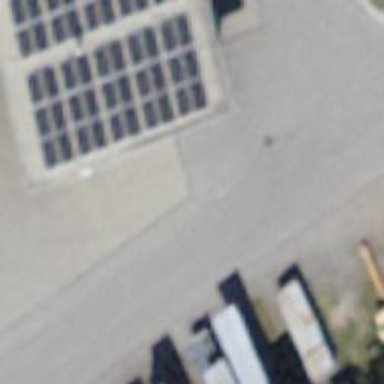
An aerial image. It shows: Charging station.